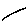
Label: line